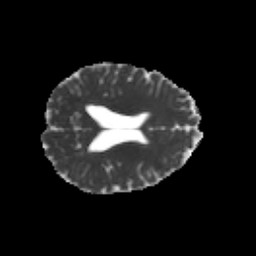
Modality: MD
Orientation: axial
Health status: healthy
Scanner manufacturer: philips
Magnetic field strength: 3 T
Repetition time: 6.964 s
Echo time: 0.092 s